Question: I'm trying to get started running unit tests for a sample ruby on rails application however RubyMine is printing out the following error whenever I try and run unit tests

I've also gotten the same error when running 'bundle install' since I added 'gem "win32console", '1.3.0'' to my Gemfile. Here is the error in text form
'''
Exception message: cannot load such file -- 2.0/Console_ext
["D:/RailsInstaller/Ruby2.0.0/lib/ruby/gems/2.0.0/gems/win32console-1.3.0-x86-mingw32/lib/Win32/Console.rb:12:in 'require'", "D:/RailsInstaller/Ruby2.0.0/lib/ruby/gems/2.0.0/gems/win32console-1.3.0-x86-mingw32/lib/Win32/Console.rb:12:in 'rescue in <top (required)>'", "D:/RailsInstaller/Ruby2.0.0/lib/ruby/gems/2.0.0/gems/win32console-1.3.0-x86-mingw32/lib/Win32/Console.rb:8:in '<top (required)>'", "D:/RailsInstaller/Ruby2.0.0/lib/ruby/gems/2.0.0/gems/win32console-1.3.0-x86-mingw32/lib/Win32/Console/ANSI.rb:13:in 'require'", "D:/RailsInstaller/Ruby2.0.0/lib/ruby/gems/2.0.0/gems/win32console-1.3.0-x86-mingw32/lib/Win32/Console/ANSI.rb:13:in '<top (required)>'", "D:/RailsInstaller/Ruby2.0.0/lib/ruby/gems/2.0.0/gems/win32console-1.3.0-x86-mingw32/lib/win32console.rb:1:in 'require'", "D:/RailsInstaller/Ruby2.0.0/lib/ruby/gems/2.0.0/gems/win32console-1.3.0-x86-mingw32/lib/win32console.rb:1:in '<top (required)>'", "D:/RailsInstaller/Ruby2.0.0/lib/ruby/gems/2.0.0/gems/bundler-1.4.0.pre.2/lib/bundler/runtime.rb:76:in 'require'", "D:/RailsInstaller/Ruby2.0.0/lib/ruby/gems/2.0.0/gems/bundler-1.4.0.pre.2/lib/bundler/runtime.rb:76:in 'block (2 levels) in require'", "D:/RailsInstaller/Ruby2.0.0/lib/ruby/gems/2.0.0/gems/bundler-1.4.0.pre.2/lib/bundler/runtime.rb:72:in 'each'", "D:/RailsInstaller/Ruby2.0.0/lib/ruby/gems/2.0.0/gems/bundler-1.4.0.pre.2/lib/bundler/runtime.rb:72:in 'block in require'", "D:/RailsInstaller/Ruby2.0.0/lib/ruby/gems/2.0.0/gems/bundler-1.4.0.pre.2/lib/bundler/runtime.rb:61:in 'each'", "D:/RailsInstaller/Ruby2.0.0/lib/ruby/gems/2.0.0/gems/bundler-1.4.0.pre.2/lib/bundler/runtime.rb:61:in 'require'", "D:/RailsInstaller/Ruby2.0.0/lib/ruby/gems/2.0.0/gems/bundler-1.4.0.pre.2/lib/bundler.rb:130:in 'require'", "D:/Users/Justin/Projects/Rails/blog/config/application.rb:7:in '<top (required)>'", "D:/Users/Justin/Projects/Rails/blog/config/environment.rb:2:in 'require'", "D:/Users/Justin/Projects/Rails/blog/config/environment.rb:2:in '<top (required)>'", "D:/Users/Justin/Projects/Rails/blog/test/test_helper.rb:2:in 'require'", "D:/Users/Justin/Projects/Rails/blog/test/test_helper.rb:2:in '<top (required)>'", "D:/Users/Justin/Projects/Rails/blog/test/controllers/comments_controller_test.rb:1:in 'require'", "D:/Users/Justin/Projects/Rails/blog/test/controllers/comments_controller_test.rb:1:in '<top (required)>'", "D:/Program Files (x86)/JetBrains/RubyMine 5.4.3.2.1/rb/testing/runner/tunit_or_minitest_in_folder_runner.rb:51:in 'require'", "D:/Program Files (x86)/JetBrains/RubyMine 5.4.3.2.1/rb/testing/runner/tunit_or_minitest_in_folder_runner.rb:51:in 'block in require_all_test_scripts'", "D:/Program Files (x86)/JetBrains/RubyMine 5.4.3.2.1/rb/testing/runner/tunit_or_minitest_in_folder_runner.rb:44:in 'each'", "D:/Program Files (x86)/JetBrains/RubyMine 5.4.3.2.1/rb/testing/runner/tunit_or_minitest_in_folder_runner.rb:44:in 'require_all_test_scripts'", "D:/Program Files (x86)/JetBrains/RubyMine 5.4.3.2.1/rb/testing/runner/tunit_or_minitest_in_folder_runner.rb:134:in '<top (required)>'", "-e:1:in 'load'", "-e:1:in '<main>'"]
'''
What is the cause of this error and how can I fix it?
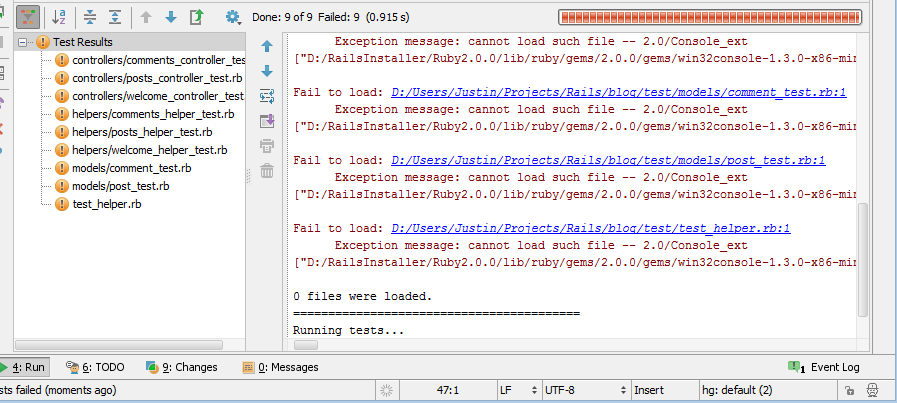
Answer: You no need win32console when working with Ruby 2.0. Ruby 2.0 on windows supports ANSI escape sequences, support unicode character output correctly. So the win32console gem is unnecessary. Remove it.
Also win32Console is an old gem - think they don't support Ruby 2.0